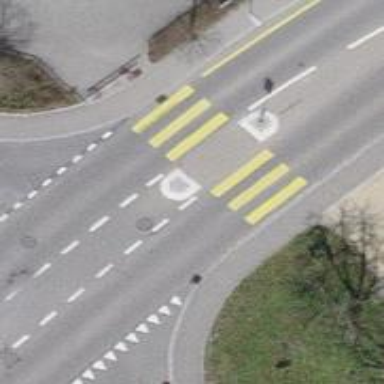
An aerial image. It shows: Uncontrolled zebra crossing with pedestrian island.